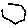
Label: hexagon